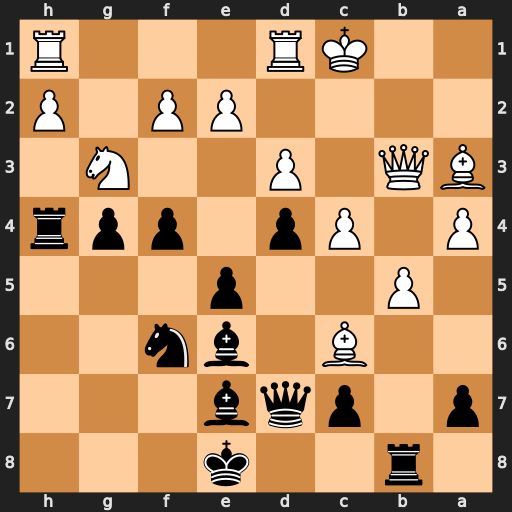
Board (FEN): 1r2k3/p1pqb3/2B1bn2/1P2p3/P1Pp1ppr/BQ1P2N1/4PP1P/2KR3R
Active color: b
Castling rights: -
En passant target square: -
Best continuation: Qxc6 Bxe7 Kxe7 Qa3+ Qd6